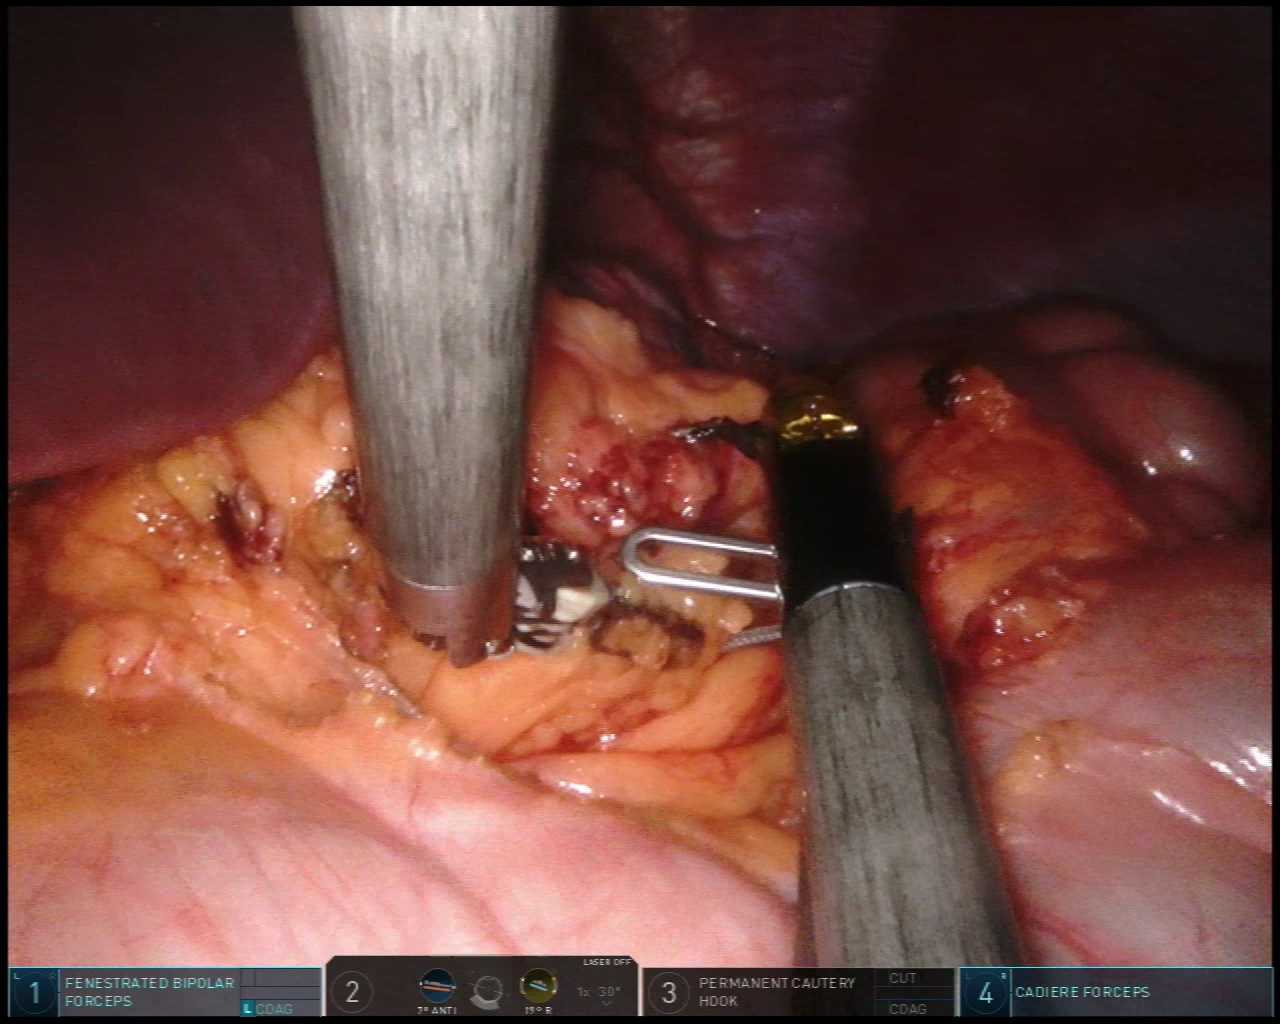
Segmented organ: liver
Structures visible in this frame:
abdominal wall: yes
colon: yes
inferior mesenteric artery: no
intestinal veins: no
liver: yes
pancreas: no
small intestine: no
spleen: no
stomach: no
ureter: no
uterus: no
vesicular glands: no